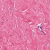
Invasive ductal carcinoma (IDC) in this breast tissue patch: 0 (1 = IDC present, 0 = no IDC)